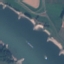
Land use / land cover: River